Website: home-depot
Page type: delivery-shipping
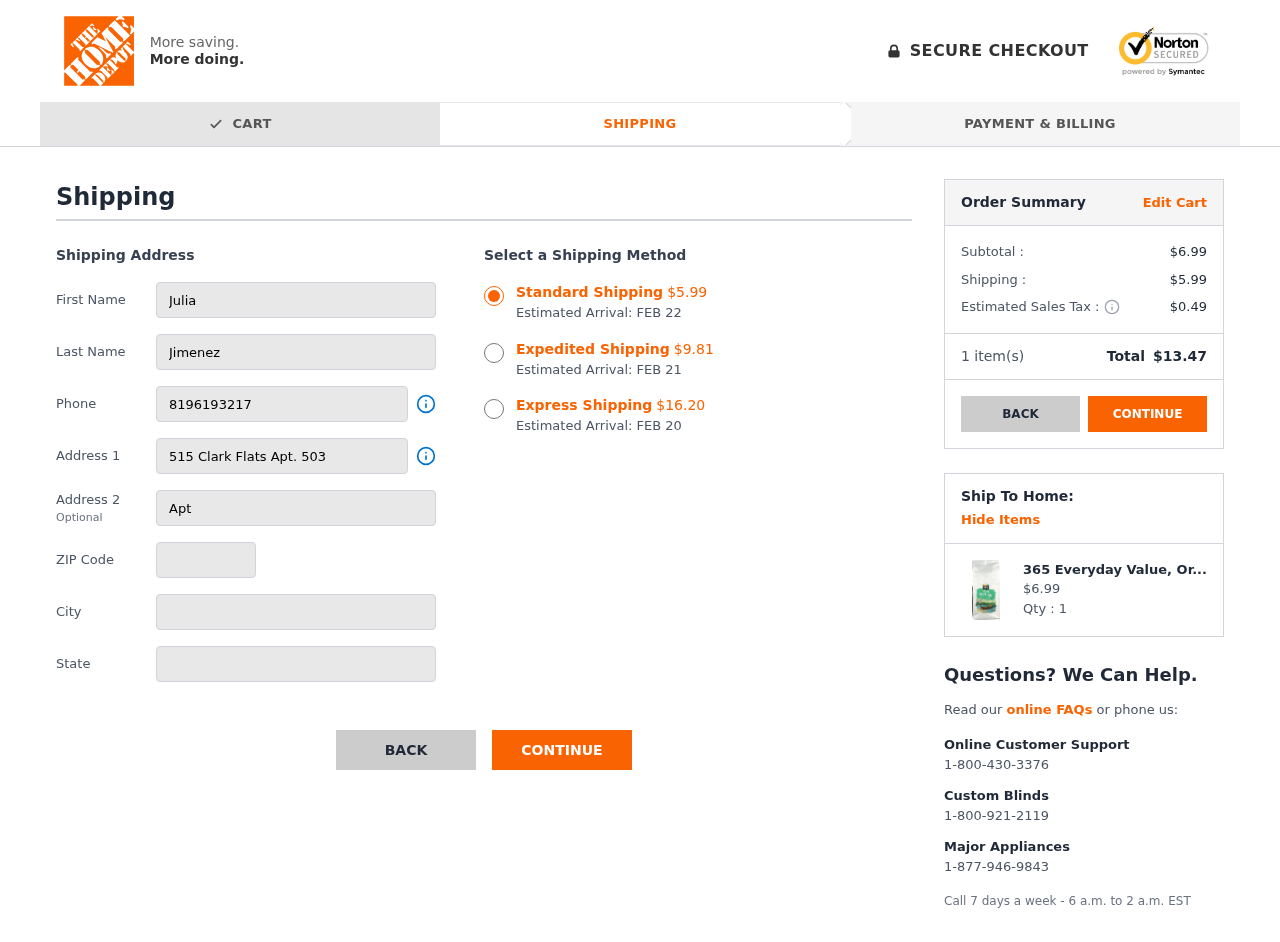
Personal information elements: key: PII_CITY
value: North Adam
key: PII_FIRSTNAME
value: Julia
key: PII_LASTNAME
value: Jimenez
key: PII_PHONE
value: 8196193217
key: PII_POSTCODE
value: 35921
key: PII_STATE
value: Oklahoma
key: PII_STREET
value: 515 Clark Flats Apt. 503
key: PII_STREET2
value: Apt. 559
Product elements: key: PRODUCT1_NAME
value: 365 Everyday Value, Organic Pacific Rim Coffee, 10 oz
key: PRODUCT1_PRICE
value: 6.99
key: PRODUCT1_QUANTITY
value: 1
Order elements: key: ORDER_SHIPPING_COST_STANDARD
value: $5.99
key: ORDER_DELIVERY_DATE
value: FEB 22
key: ORDER_SHIPPING_COST_EXPEDITED
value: $9.81
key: ORDER_DELIVERY_DATE_EXPEDITED
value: FEB 21
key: ORDER_SHIPPING_COST_EXPRESS
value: $16.20
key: ORDER_DELIVERY_DATE_EXPRESS
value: FEB 20
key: ORDER_SUBTOTAL
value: $6.99
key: ORDER_SHIPPING_COST
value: $5.99
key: ORDER_TAX
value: $0.49
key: ORDER_NUM_ITEMS
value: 1
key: ORDER_TOTAL
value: $13.47